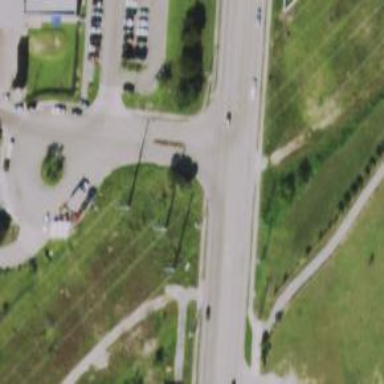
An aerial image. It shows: Unmarked crossing on footway.